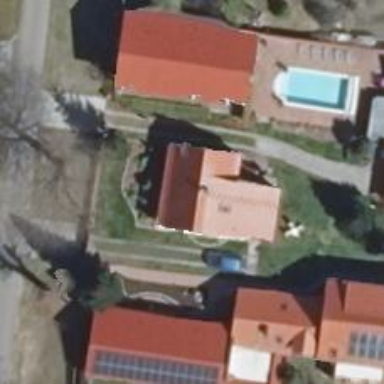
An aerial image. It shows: Guest house for tourism.